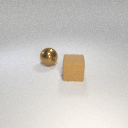
large brown rubber cube in front of large brown metal sphere